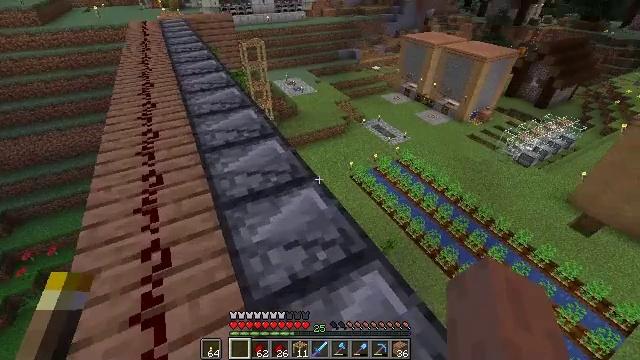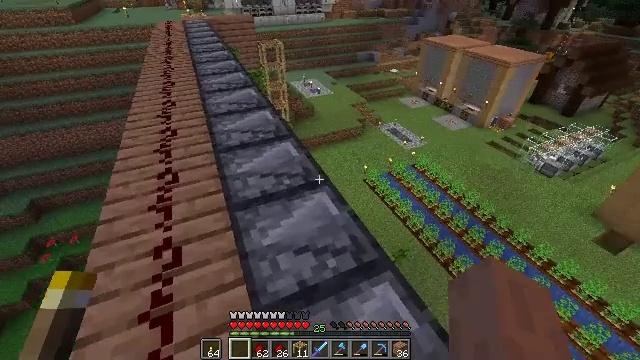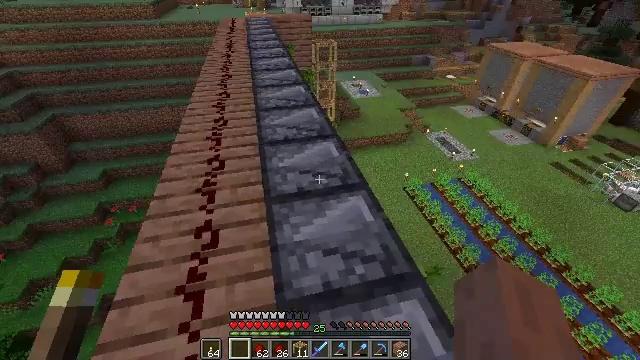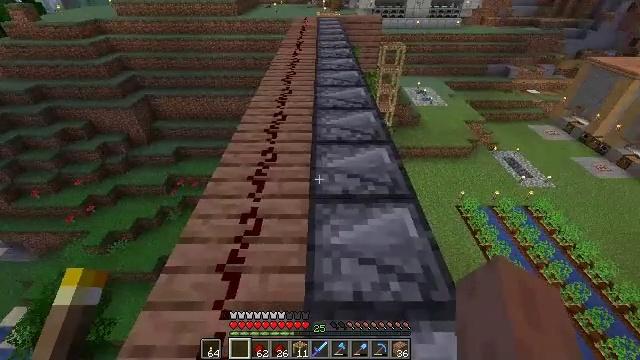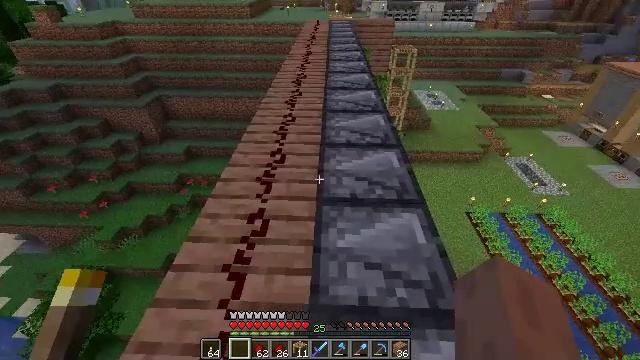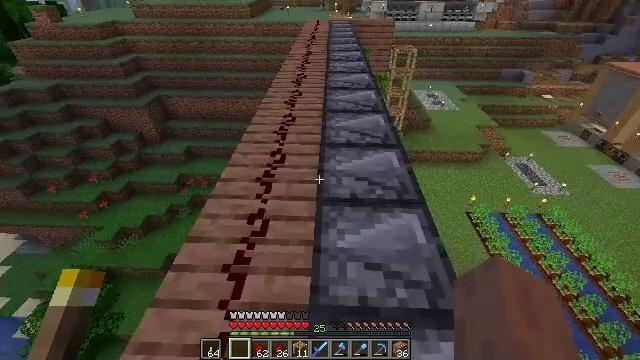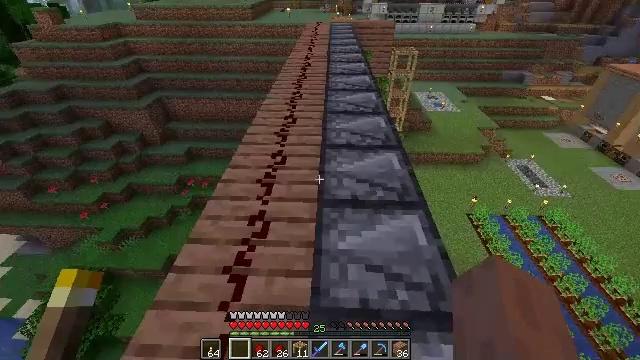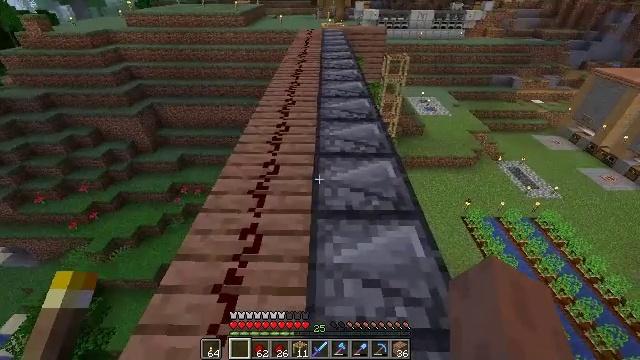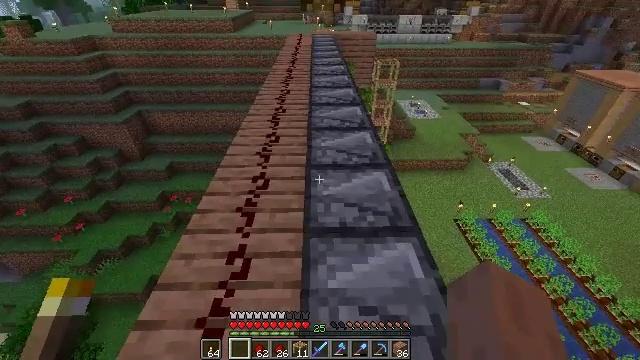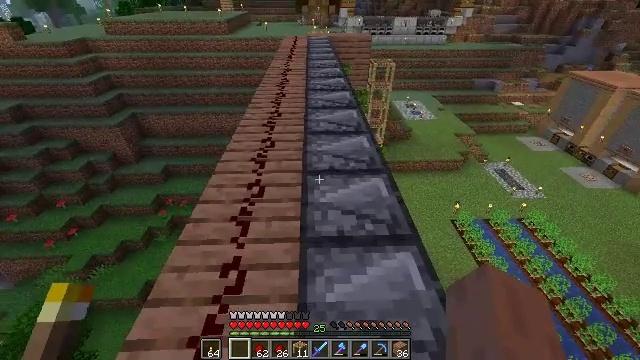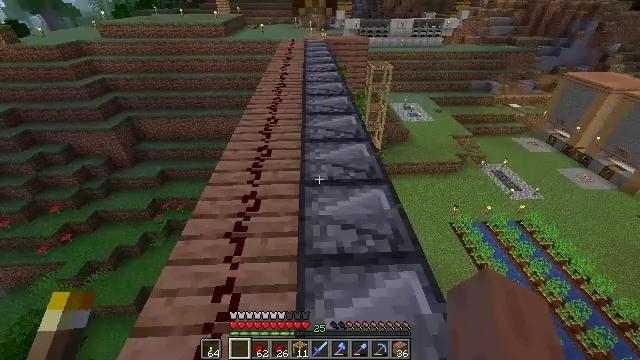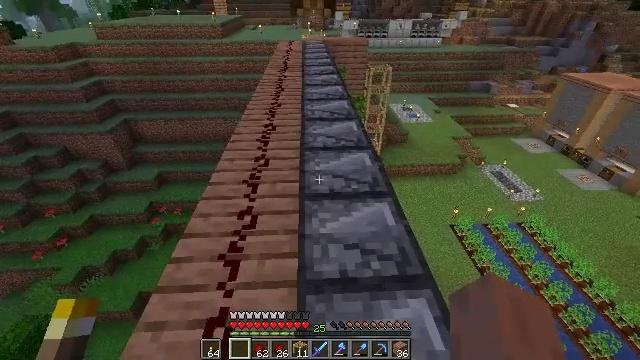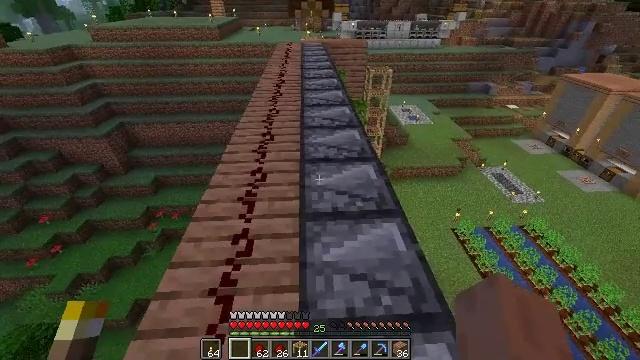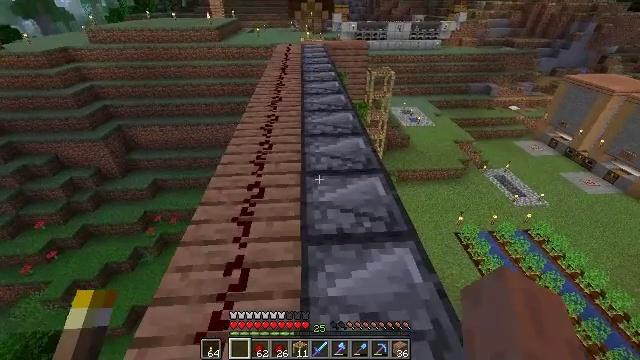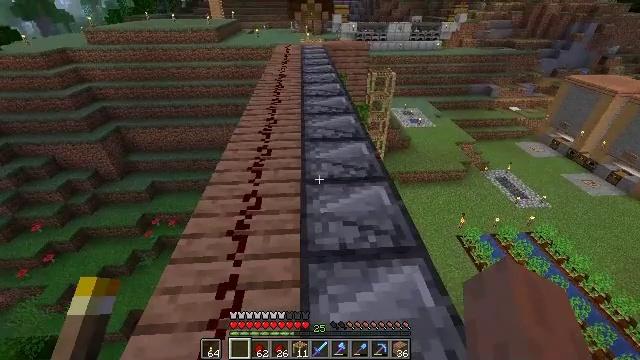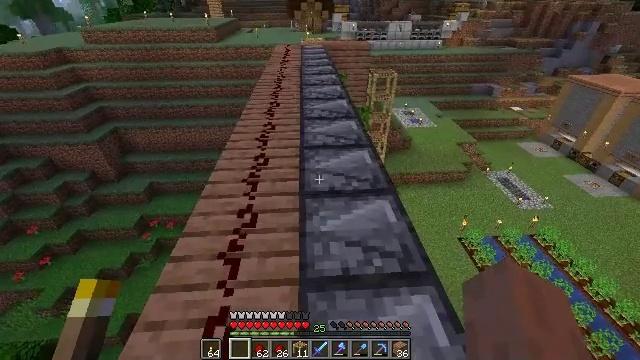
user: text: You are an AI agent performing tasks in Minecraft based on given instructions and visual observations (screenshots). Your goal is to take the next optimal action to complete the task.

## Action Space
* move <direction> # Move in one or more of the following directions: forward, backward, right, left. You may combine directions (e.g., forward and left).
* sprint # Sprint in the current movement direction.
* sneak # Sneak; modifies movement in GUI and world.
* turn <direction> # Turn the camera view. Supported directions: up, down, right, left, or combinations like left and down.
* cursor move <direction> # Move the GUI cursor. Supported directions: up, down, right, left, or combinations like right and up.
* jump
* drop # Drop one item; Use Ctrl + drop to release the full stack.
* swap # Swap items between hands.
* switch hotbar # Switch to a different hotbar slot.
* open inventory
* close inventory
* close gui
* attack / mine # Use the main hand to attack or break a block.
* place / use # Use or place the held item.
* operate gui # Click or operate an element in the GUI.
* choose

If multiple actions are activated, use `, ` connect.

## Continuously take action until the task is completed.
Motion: motion action
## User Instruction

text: Break the bamboo stalk.
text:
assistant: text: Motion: turn left
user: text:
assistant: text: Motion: turn left
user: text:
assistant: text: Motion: turn left
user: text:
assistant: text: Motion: turn left
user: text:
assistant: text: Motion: no_op
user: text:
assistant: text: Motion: no_op
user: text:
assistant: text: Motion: move forward, turn right and up
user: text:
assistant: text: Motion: move forward, turn right
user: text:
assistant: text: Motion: move forward
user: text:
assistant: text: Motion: move forward
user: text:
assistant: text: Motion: move forward
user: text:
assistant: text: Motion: move forward
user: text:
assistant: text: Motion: move forward
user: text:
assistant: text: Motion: move forward
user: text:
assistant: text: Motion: move forward
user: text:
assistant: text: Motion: move forward
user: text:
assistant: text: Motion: move forward
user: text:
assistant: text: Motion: move forward
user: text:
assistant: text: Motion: move forward, sprint
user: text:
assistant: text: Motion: move forward, sprint
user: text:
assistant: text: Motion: move forward, sprint
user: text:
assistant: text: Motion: move forward, sprint
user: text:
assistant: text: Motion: move forward
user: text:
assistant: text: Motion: move forward, turn left
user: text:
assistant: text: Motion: move forward, sprint
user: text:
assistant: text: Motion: move forward, sprint
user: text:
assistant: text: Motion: move forward, sprint
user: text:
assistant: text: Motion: move forward
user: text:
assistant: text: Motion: move forward
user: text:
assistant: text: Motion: move forward